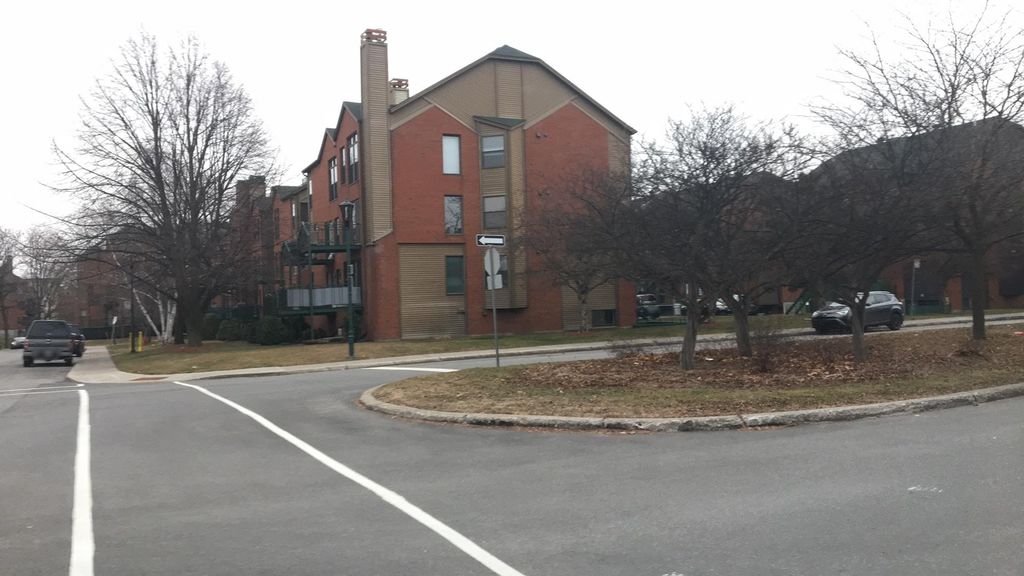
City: montreal